Question: I've to generate a weekly report every Monday in SQL Server 2012.
Example: Suppose, I start today(06/19/2017-Monday), so my current query
should fetch me results from past. Now, when I run the query again next
week
(06/26/2017-Monday), it should fetch me the data from
(06/20/2017-Tuesday on wards) the Database. I hope this is clear.
I've the below query, what do I need to add in this to make it generate
weekly reports.

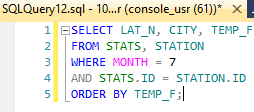
Answer: I do not see any attached SQL code as stated in your question. Either way I will show you how I have a similar report set up using variables and the SQL "between" word.
'''
DECLARE @dateRangeStart datetime,
@dateRangeEnd datetime
SET @dateRangeStart = DATEADD(day, DATEDIFF(day, 0, getdate())-7, 0)
set @dateRangeEnd = DATEADD(day, DATEDIFF(day, 0, getdate()), 0)
Select ...<your query>
Where <the column name that holds dates> date_created between @dateRangeStart and @dateRangeEnd
'''
Now the query I entered will find all items from 7 days ago at 12am to today at 12am. So if you ran it on a Monday it will have data from (past Monday @ 12am until today Monday at 12am). So you may need to adjust the time you use for your between. If you add your code I or someone else may be able to help further.